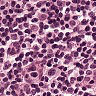
Metastatic tissue present: no